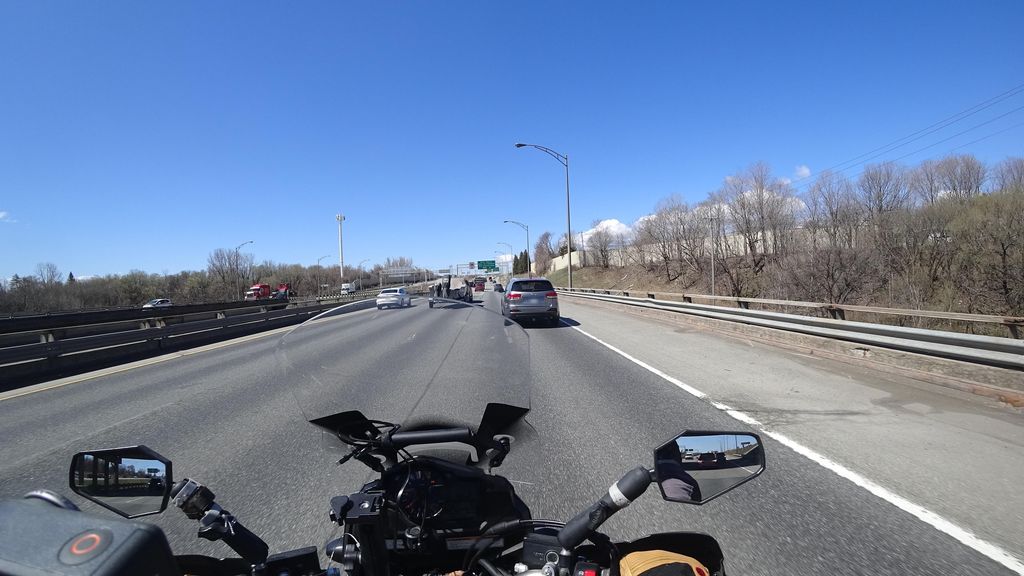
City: quebec_city